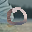
Label: 0